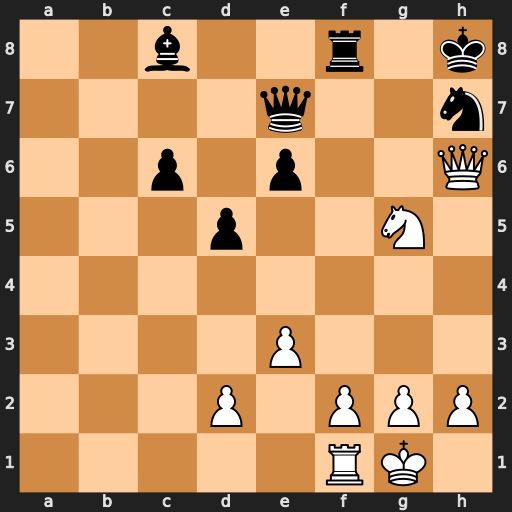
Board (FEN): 2b2r1k/4q2n/2p1p2Q/3p2N1/8/4P3/3P1PPP/5RK1
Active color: w
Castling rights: -
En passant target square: -
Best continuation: Nxh7 Qg7 Qxg7+